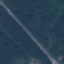
Land use / land cover class: Highway